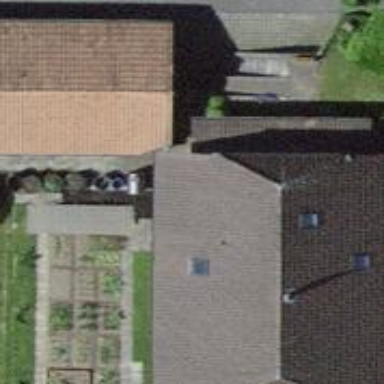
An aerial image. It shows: Residential building with gabled roof.